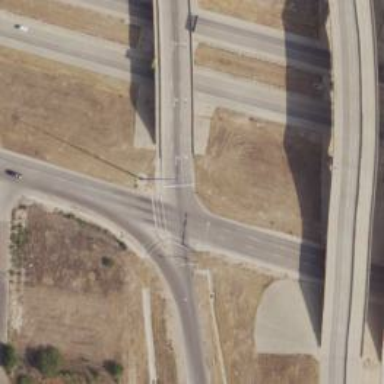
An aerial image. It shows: Secondary road with frontage road.